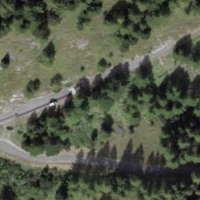
EUNIS habitat code: 31
Species observed at this site:
Carduus defloratus
Saxifraga paniculata
Anthyllis vulneraria